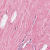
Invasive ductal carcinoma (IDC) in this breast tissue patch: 0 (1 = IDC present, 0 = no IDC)